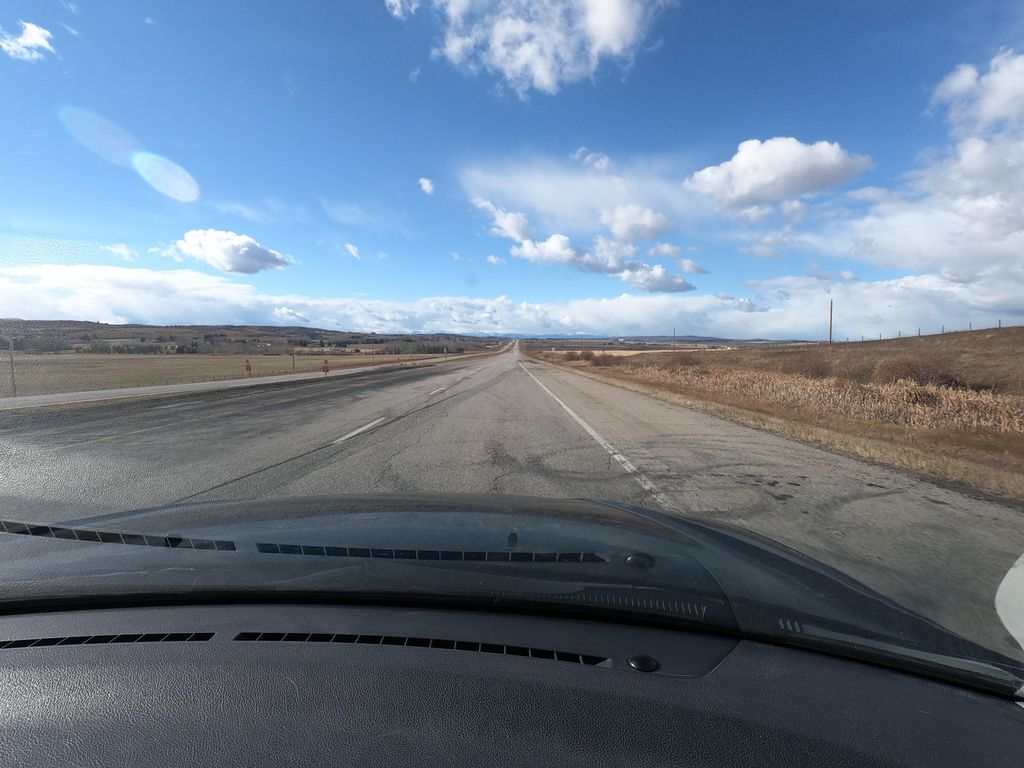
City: calgary